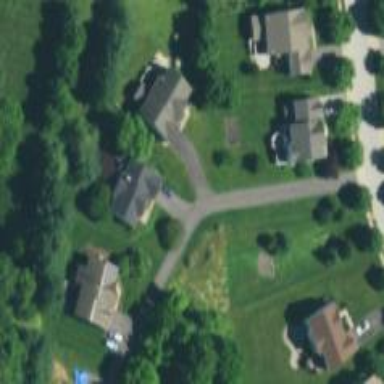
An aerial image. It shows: Driveway leading to service road.